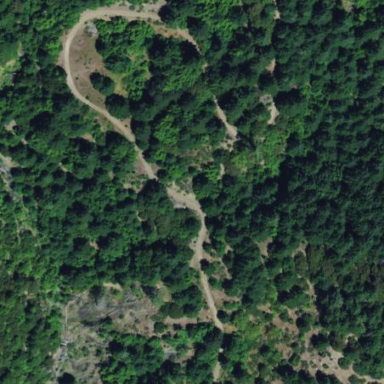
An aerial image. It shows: Forest area.